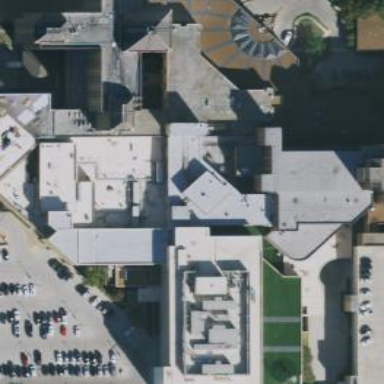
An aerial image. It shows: Hospital building.